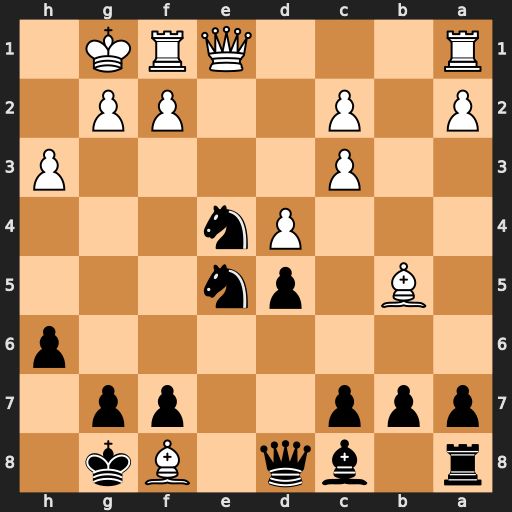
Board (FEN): r1bq1Bk1/ppp2pp1/7p/1B1pn3/3Pn3/2P4P/P1P2PP1/R3QRK1
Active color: b
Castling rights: -
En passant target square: -
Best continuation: Nf3+ gxf3 Qg5+